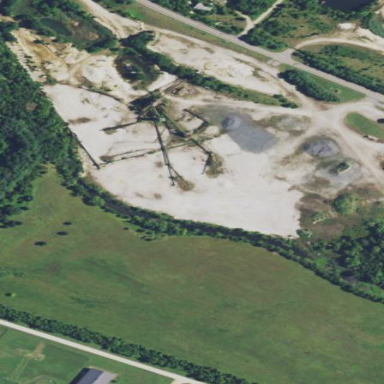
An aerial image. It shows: Quarry area that is man-made.